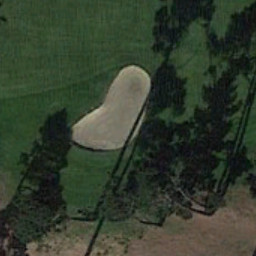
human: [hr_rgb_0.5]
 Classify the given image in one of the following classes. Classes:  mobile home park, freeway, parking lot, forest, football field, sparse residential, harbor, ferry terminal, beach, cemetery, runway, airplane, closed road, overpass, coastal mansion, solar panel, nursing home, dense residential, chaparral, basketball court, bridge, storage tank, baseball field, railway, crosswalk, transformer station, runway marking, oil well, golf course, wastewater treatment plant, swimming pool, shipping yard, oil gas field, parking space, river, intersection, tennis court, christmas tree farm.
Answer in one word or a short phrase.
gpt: golf course